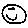
Label: smiley face